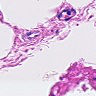
Metastatic tissue present: no